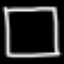
Label: square